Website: bh-photo
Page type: cart
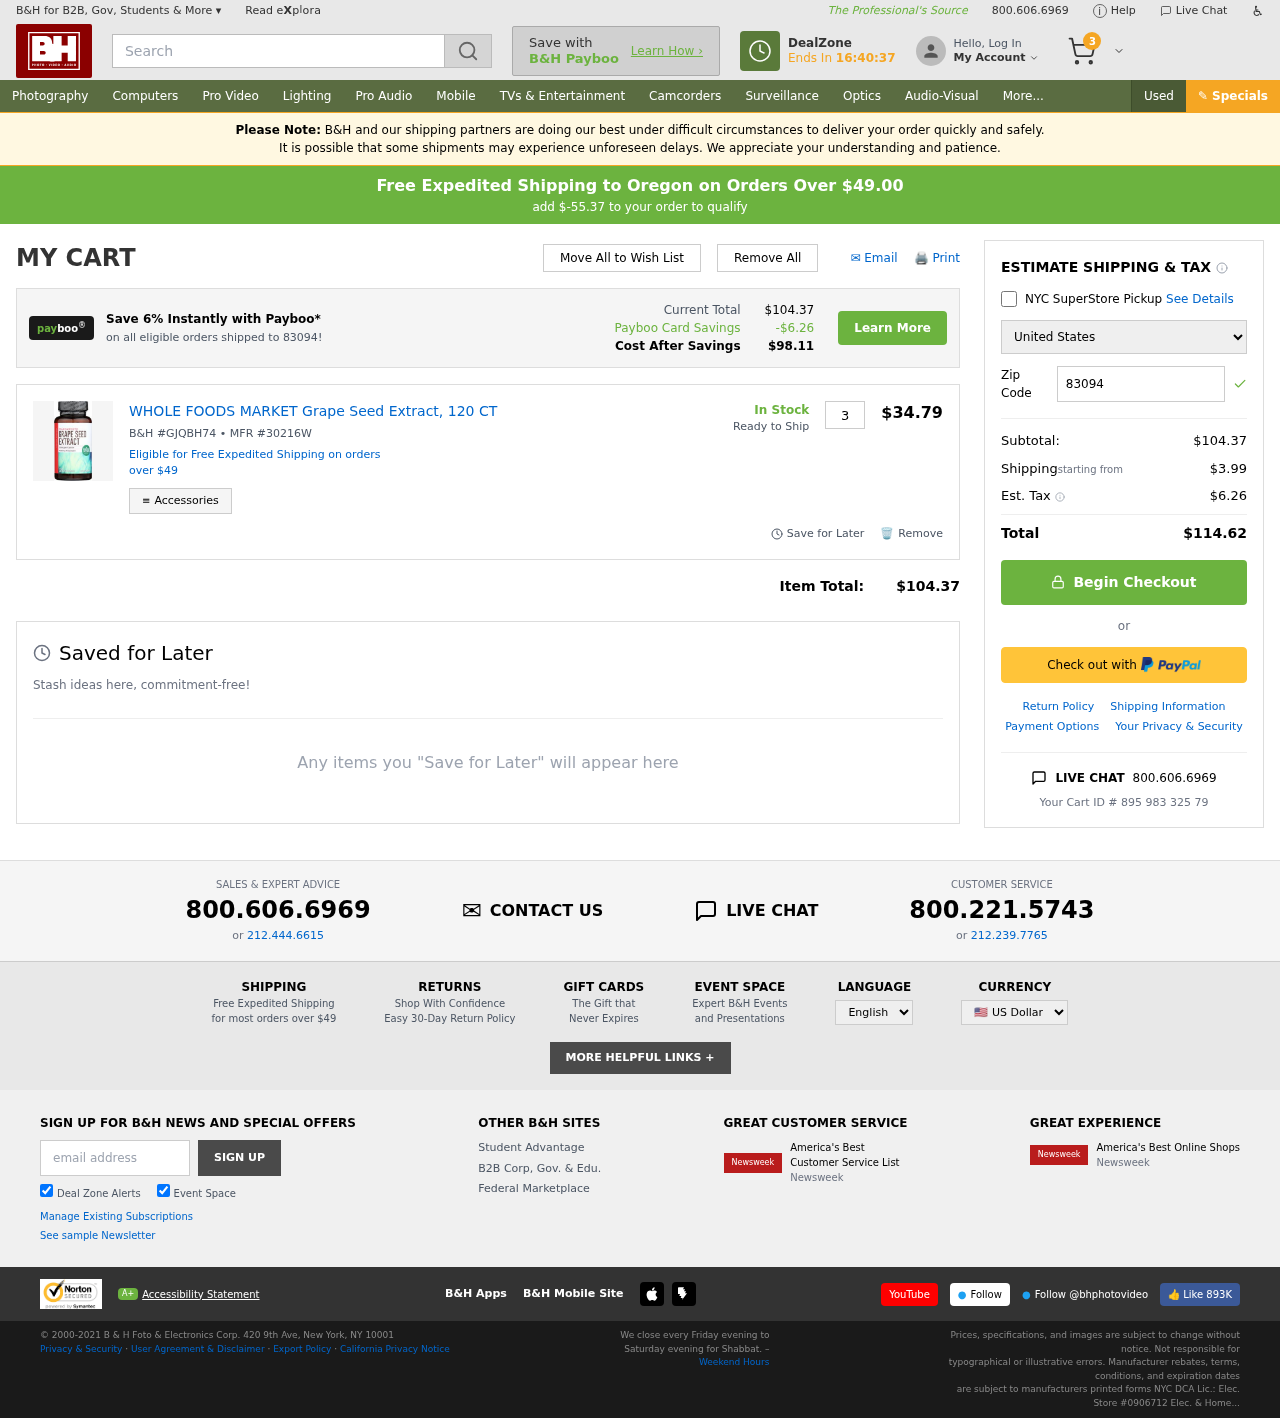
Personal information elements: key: PII_COUNTRY
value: United States
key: PII_POSTCODE
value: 83094
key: PII_STATE
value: Oregon
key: PII_POSTCODE2
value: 83094
Product elements: key: PRODUCT1_NAME
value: WHOLE FOODS MARKET Grape Seed Extract, 120 CT
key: PRODUCT1_PRICE
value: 34.79
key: PRODUCT1_QUANTITY
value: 3
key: PRODUCT1_SKU
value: GJQBH74
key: PRODUCT1_MFR
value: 30216W
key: PRODUCT1_AVAILABILITY
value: In Stock
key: PRODUCT1_SHIP_STATUS
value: Ready to Ship
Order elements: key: ORDER_NUM_ITEMS
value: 3
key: FREE_SHIPPING_THRESHOLD
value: $-55.37
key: ORDER_SUBTOTAL
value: $104.37
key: ORDER_SHIPPING_COST
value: $3.99
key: ORDER_TAX
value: $6.26
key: ORDER_TOTAL
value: $114.62
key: ORDER_ID
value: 895 983 325 79
Search elements: key: HEADER_SEARCH
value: Search
Other elements: key: PAYBOO_SAVINGS
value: -$6.26
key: COST_AFTER_SAVINGS
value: $98.11